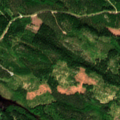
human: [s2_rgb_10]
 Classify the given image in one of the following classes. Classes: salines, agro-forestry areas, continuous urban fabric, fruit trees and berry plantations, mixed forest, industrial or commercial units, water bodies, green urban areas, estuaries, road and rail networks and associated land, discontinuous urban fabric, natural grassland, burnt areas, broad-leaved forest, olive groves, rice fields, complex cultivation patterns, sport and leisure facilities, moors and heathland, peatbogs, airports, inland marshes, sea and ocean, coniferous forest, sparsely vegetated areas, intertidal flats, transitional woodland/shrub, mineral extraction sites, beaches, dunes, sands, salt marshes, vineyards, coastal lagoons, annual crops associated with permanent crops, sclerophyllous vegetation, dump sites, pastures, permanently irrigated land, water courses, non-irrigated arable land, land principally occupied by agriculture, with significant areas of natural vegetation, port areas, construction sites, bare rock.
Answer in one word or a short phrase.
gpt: coniferous forest, mixed forest, transitional woodland/shrub